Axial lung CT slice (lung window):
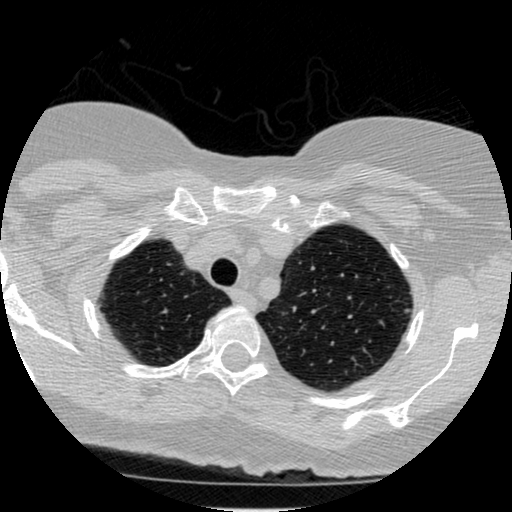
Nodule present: yes
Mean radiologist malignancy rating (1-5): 3